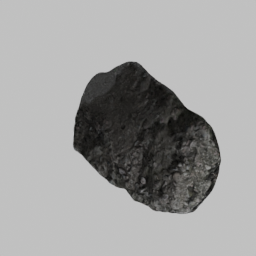
Label: architecture